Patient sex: M
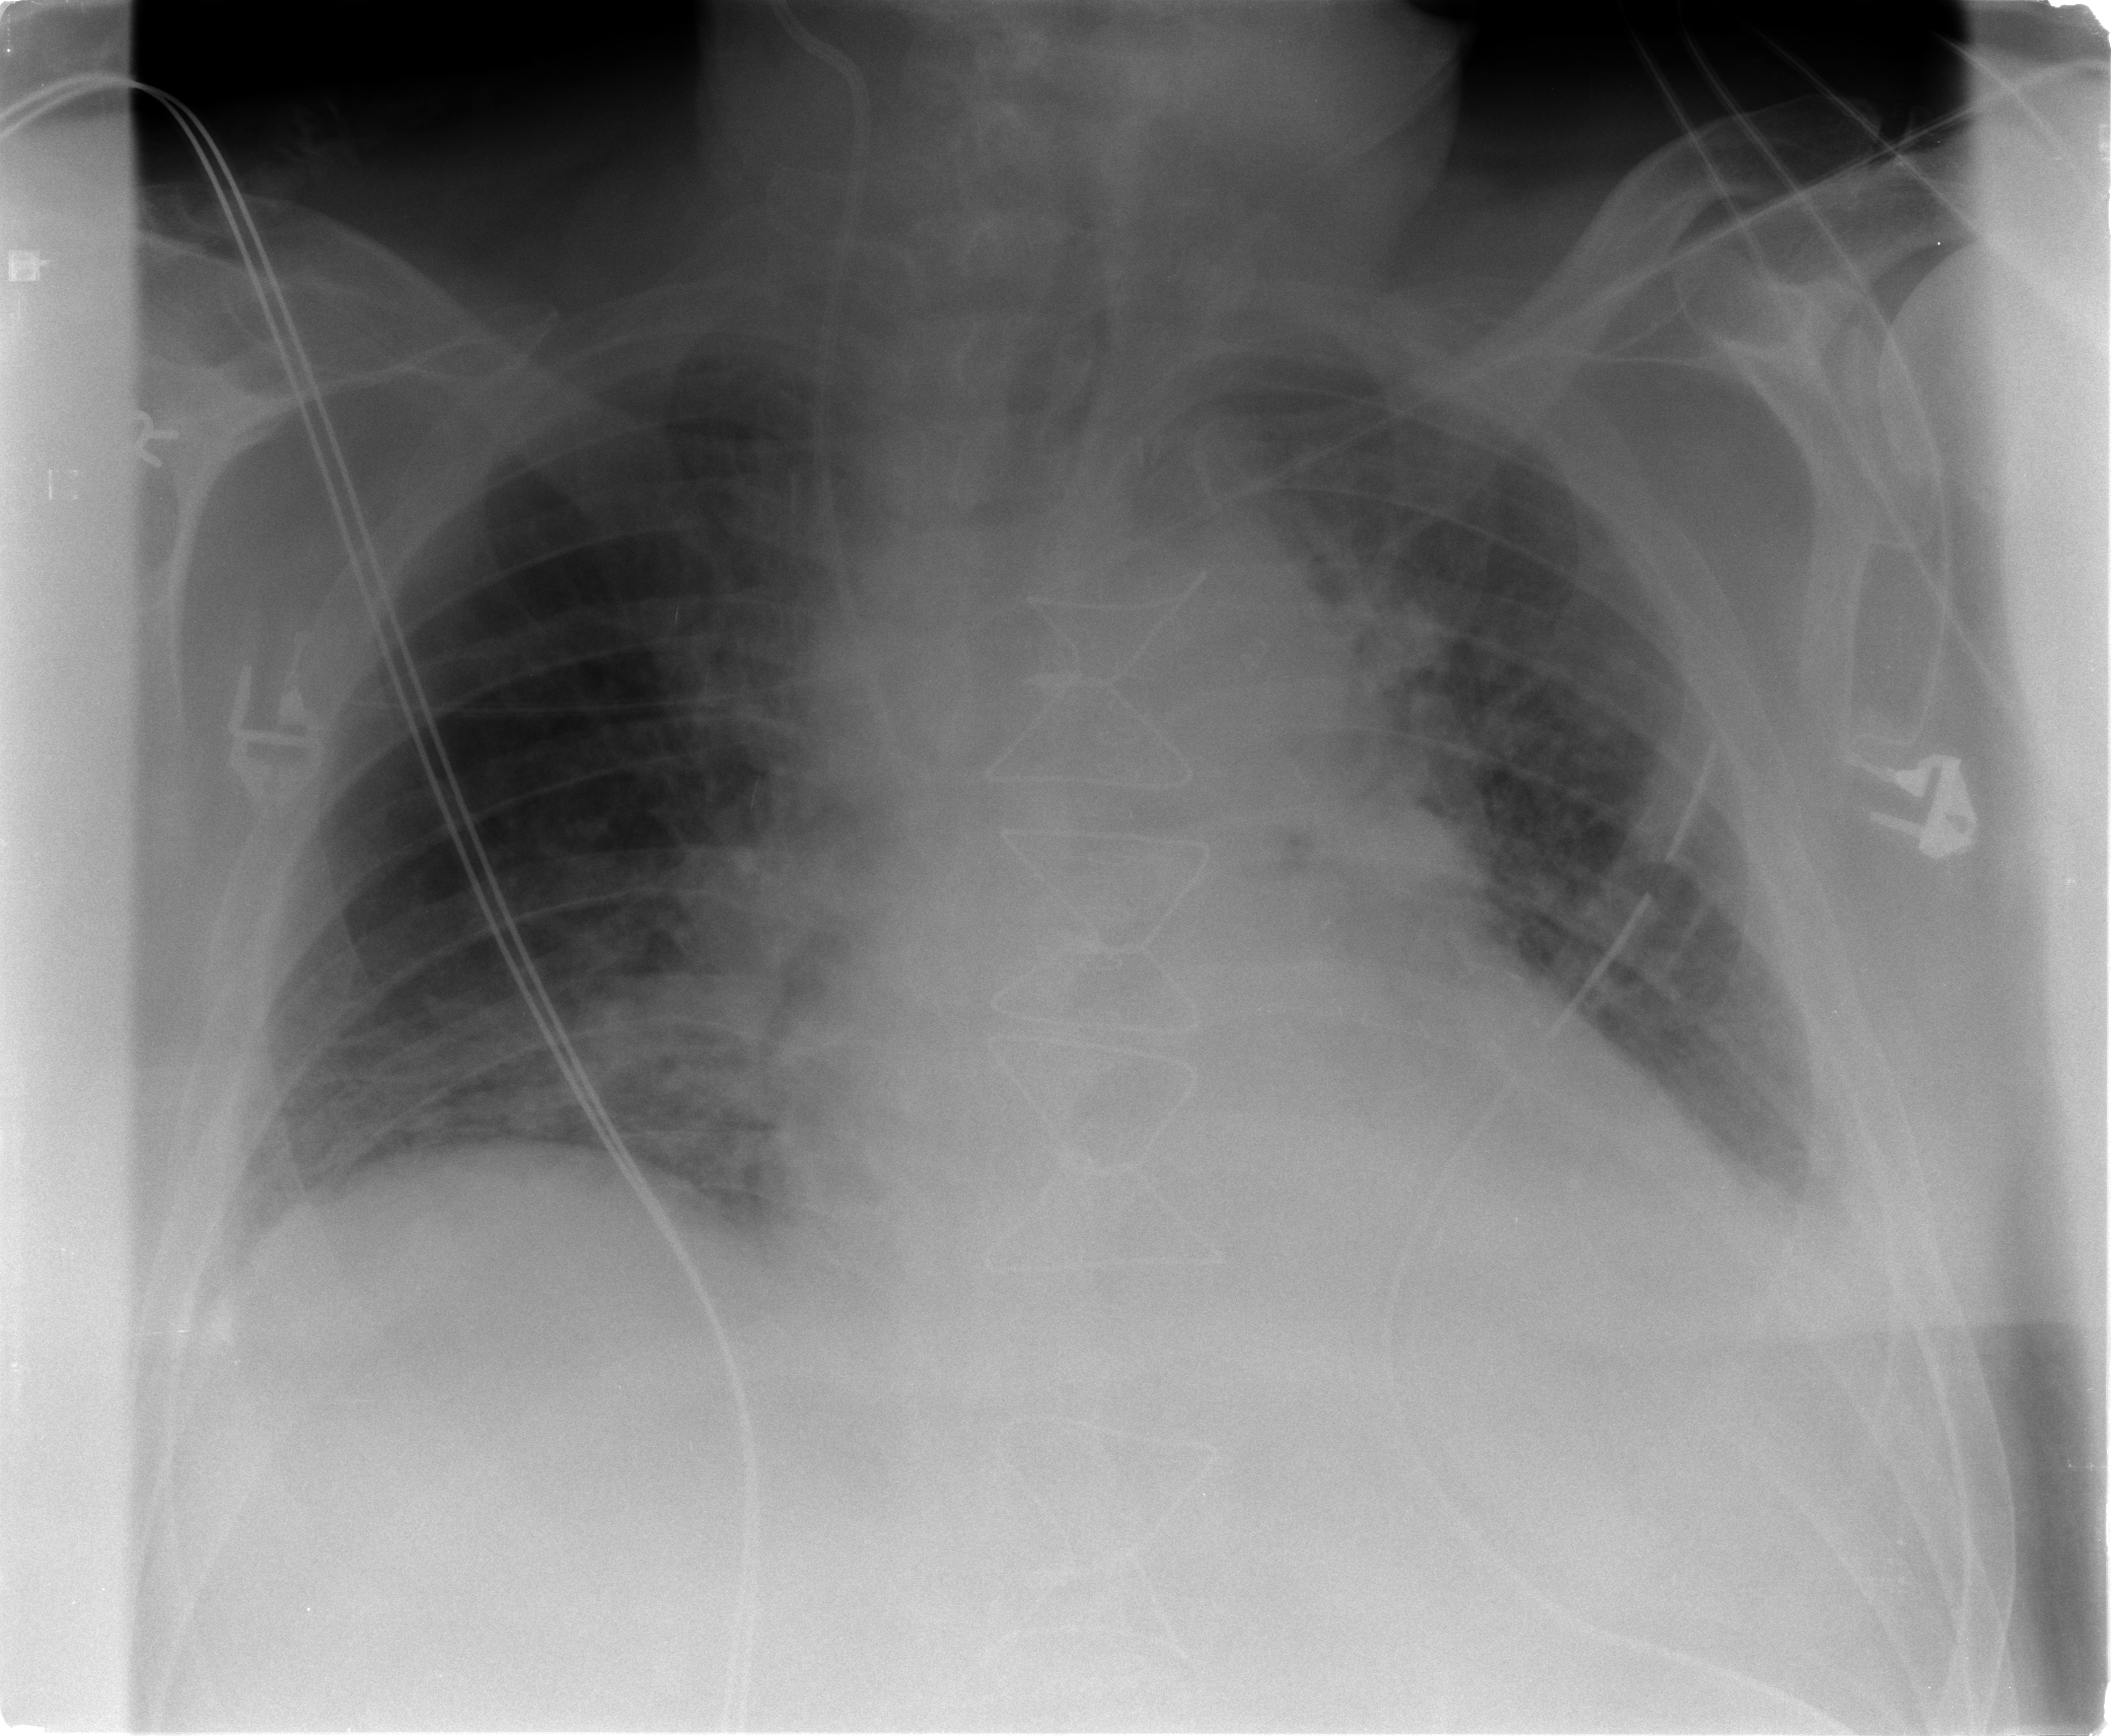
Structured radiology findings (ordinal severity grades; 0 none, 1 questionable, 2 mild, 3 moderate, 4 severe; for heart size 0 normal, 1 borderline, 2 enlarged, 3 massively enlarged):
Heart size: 1
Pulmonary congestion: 2
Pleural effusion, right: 0
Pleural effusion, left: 2
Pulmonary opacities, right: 0
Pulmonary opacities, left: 0
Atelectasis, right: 2
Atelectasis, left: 2